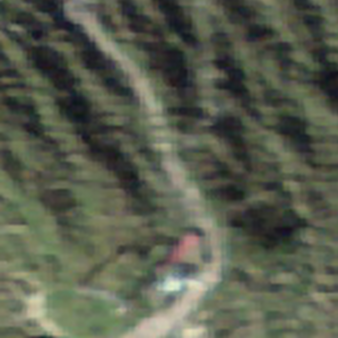
Label: other